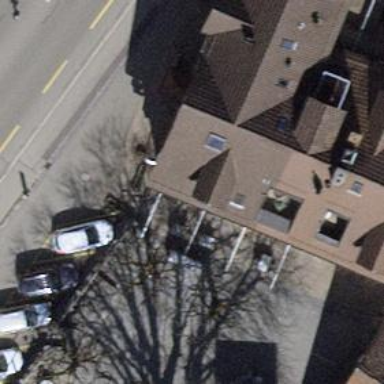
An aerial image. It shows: Restaurant.